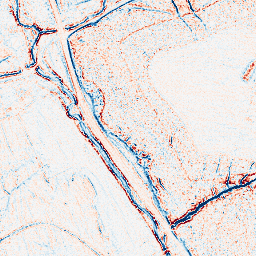
Category: edge_preserving
Decomposition family: bilateral
Decomposition parameters: d: 5
sigma_color: 50
sigma_space: 50
Upsampling method: bilinear
Upsampling parameters: scale: 8
Upsampling scale: 8